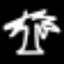
Label: palm tree